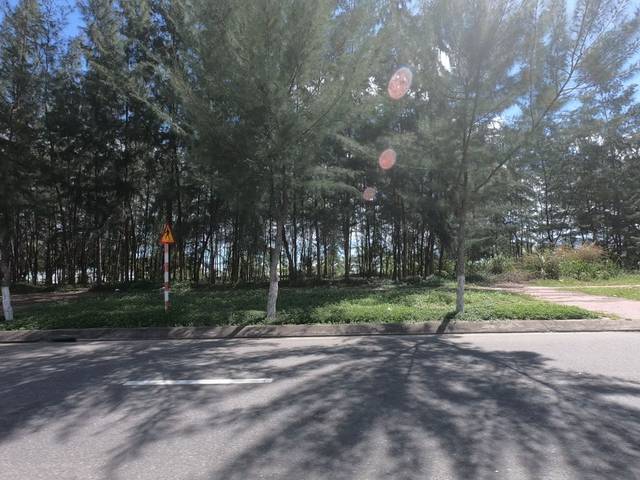
Region: Vietnam
Coordinates: 16.093, 108.148